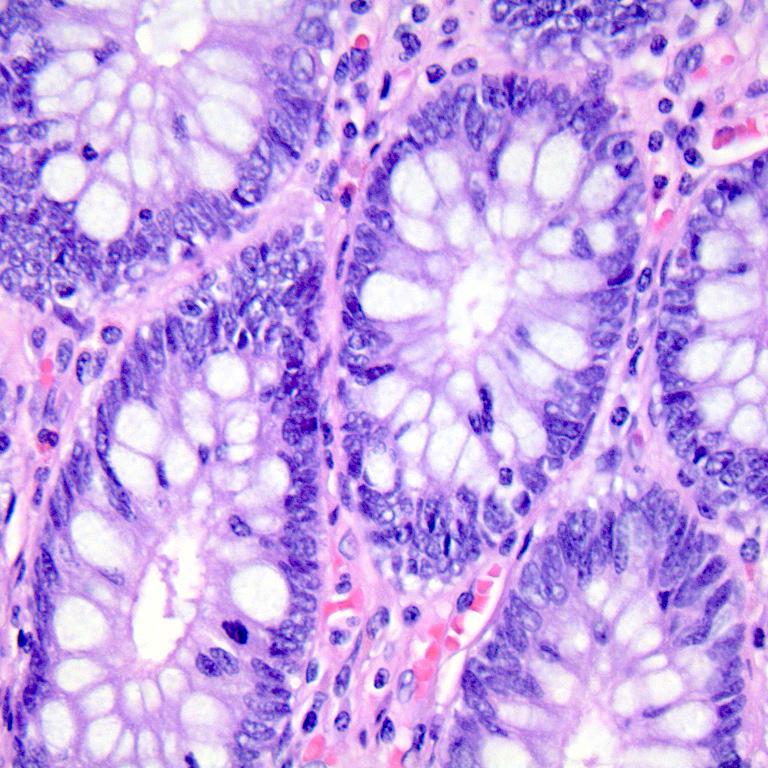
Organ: colon
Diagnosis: benign